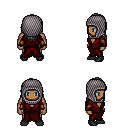
a pixel art fantasy rpg character, male body template, human, dark skin, red robe, gold greaves, gray long hairstyle, chain hood, cloth bracers, black shoes, four views (front, back, left, right), 2x2 character sprite sheet, small pixel art, hard edges, no anti-aliasing